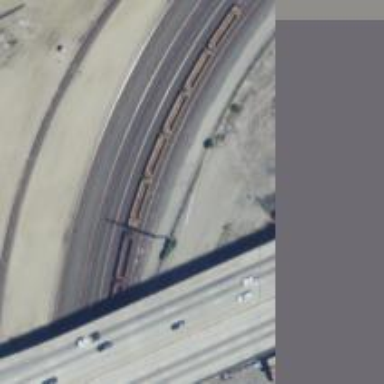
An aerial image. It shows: Railway siding for service.